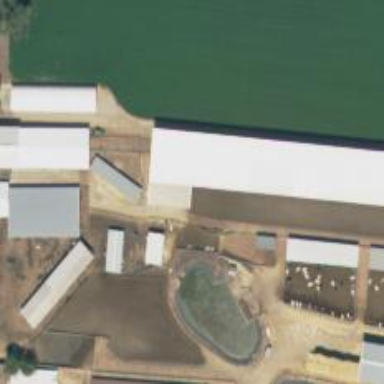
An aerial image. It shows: Farmyard area.